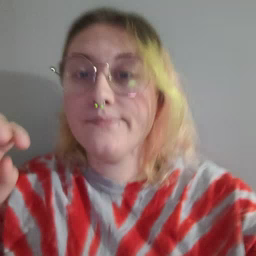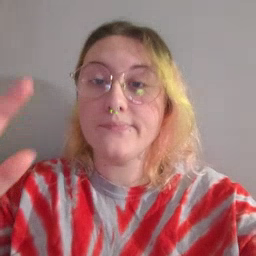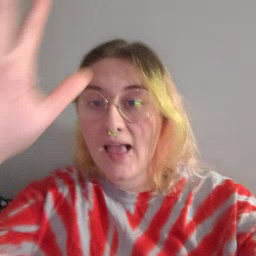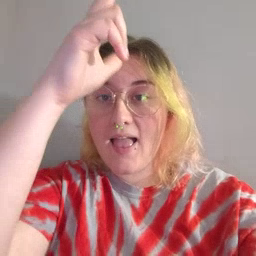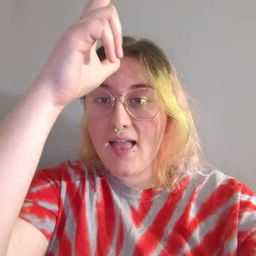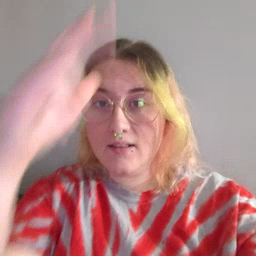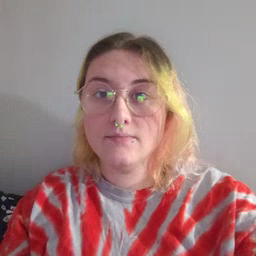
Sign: hen